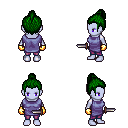
a pixel art fantasy rpg character, female body template, dark elf, purple skin, chain tabard jacket, magenta pants, green short topknot hairstyle, gold gloves, dagger, four views (front, back, left, right), 2x2 character sprite sheet, small pixel art, hard edges, no anti-aliasing